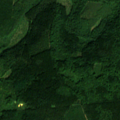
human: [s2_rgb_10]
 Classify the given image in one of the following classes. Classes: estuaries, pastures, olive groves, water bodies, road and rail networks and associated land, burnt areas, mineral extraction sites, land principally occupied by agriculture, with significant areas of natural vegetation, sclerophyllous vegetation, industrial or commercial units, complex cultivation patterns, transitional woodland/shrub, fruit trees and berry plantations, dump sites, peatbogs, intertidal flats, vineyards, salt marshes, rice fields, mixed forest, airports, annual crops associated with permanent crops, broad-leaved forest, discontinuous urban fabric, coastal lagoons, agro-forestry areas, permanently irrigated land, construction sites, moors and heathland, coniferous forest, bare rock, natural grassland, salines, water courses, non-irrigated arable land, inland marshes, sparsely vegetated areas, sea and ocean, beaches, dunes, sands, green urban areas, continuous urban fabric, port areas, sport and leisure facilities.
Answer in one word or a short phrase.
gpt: complex cultivation patterns, broad-leaved forest, coniferous forest, mixed forest, transitional woodland/shrub